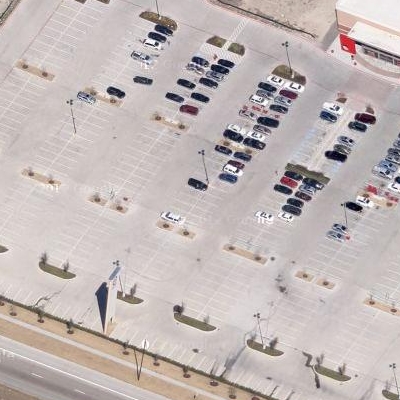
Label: gParking